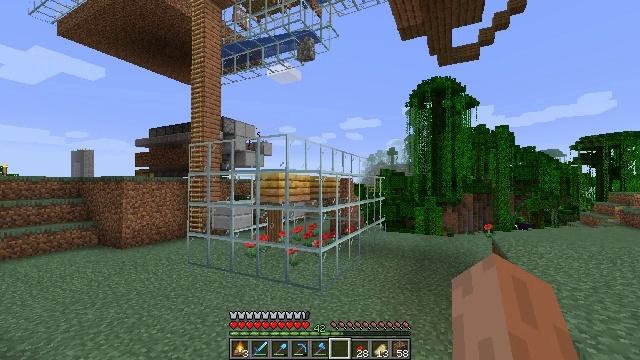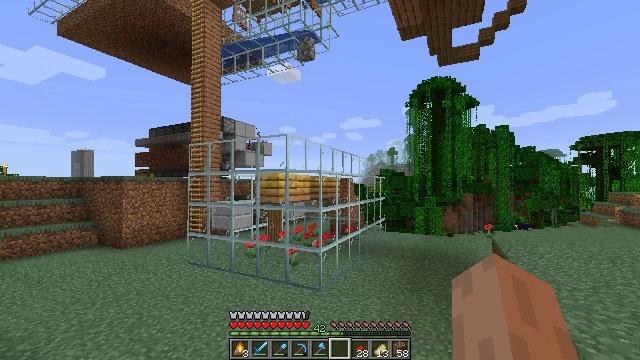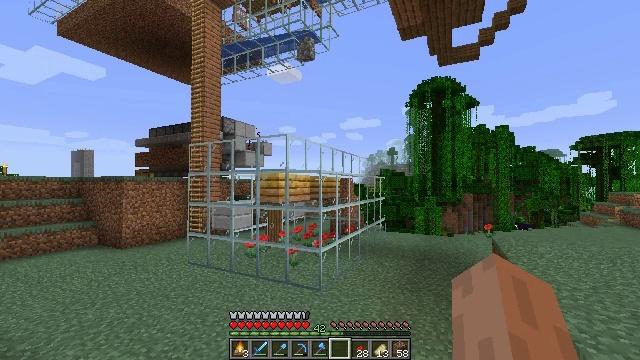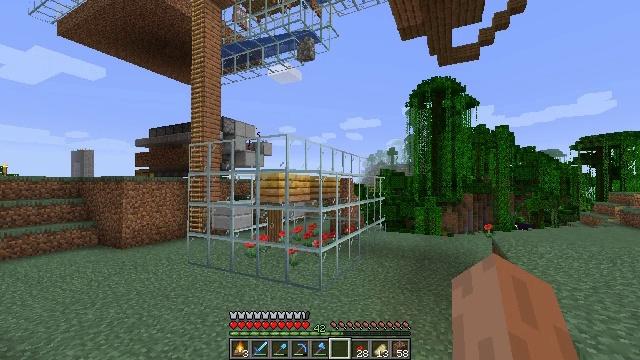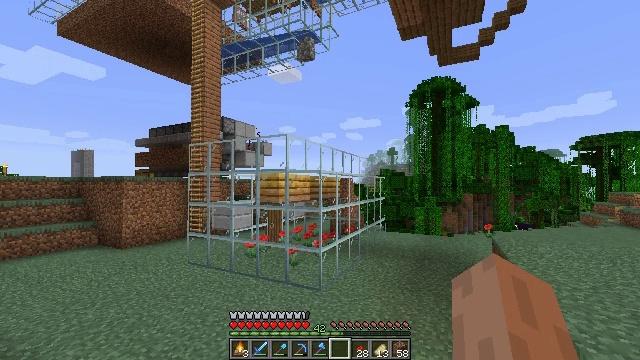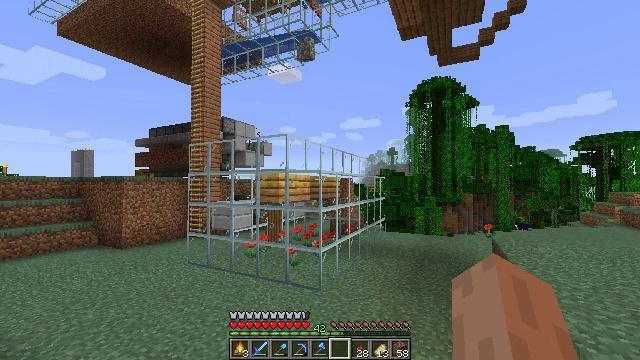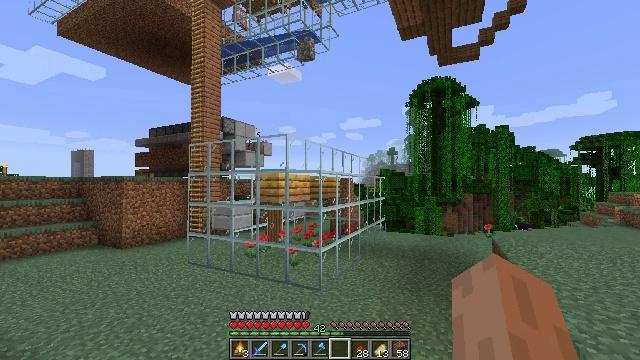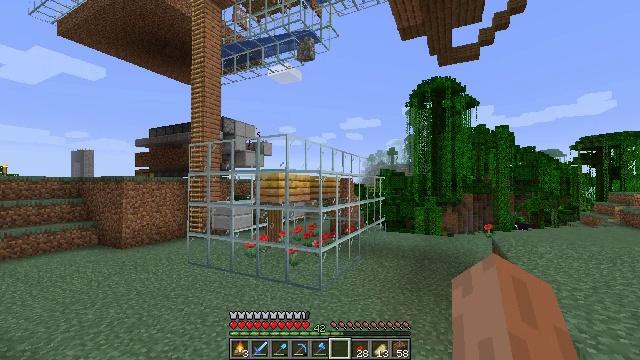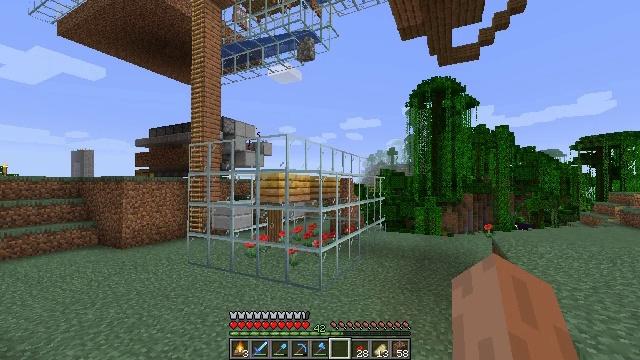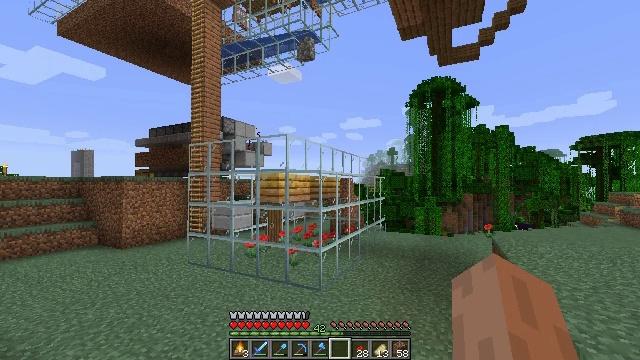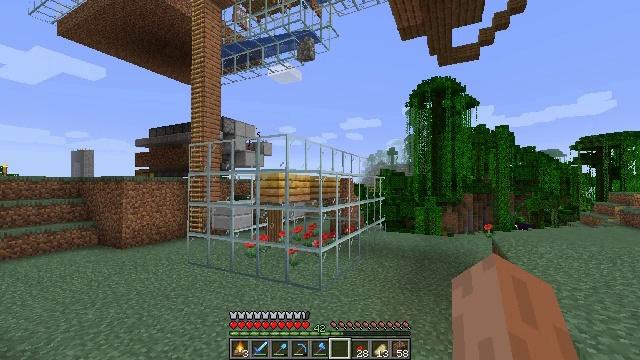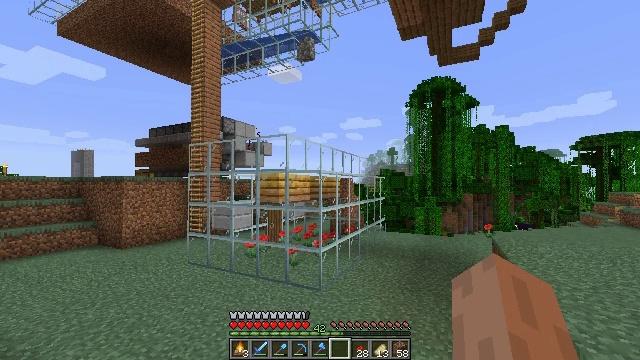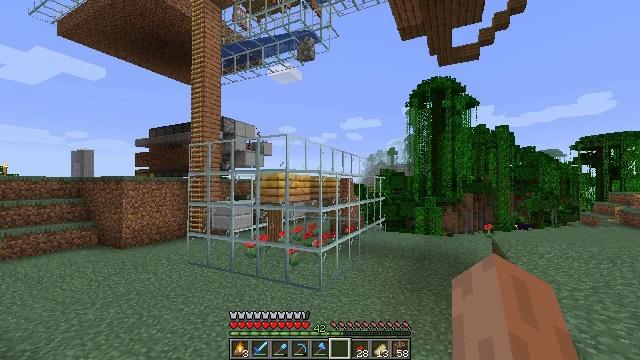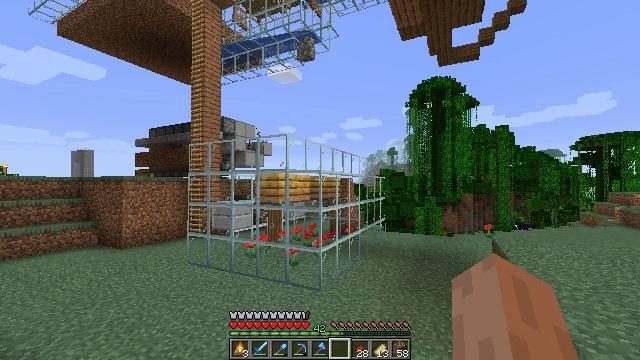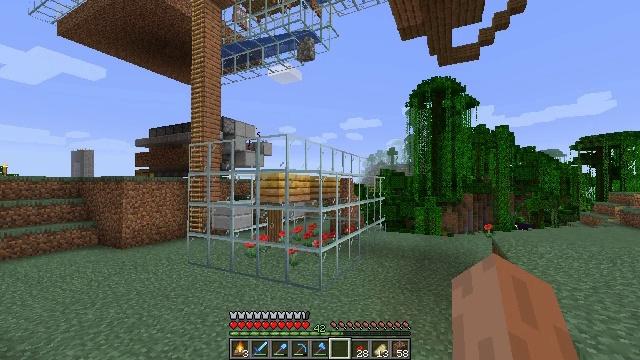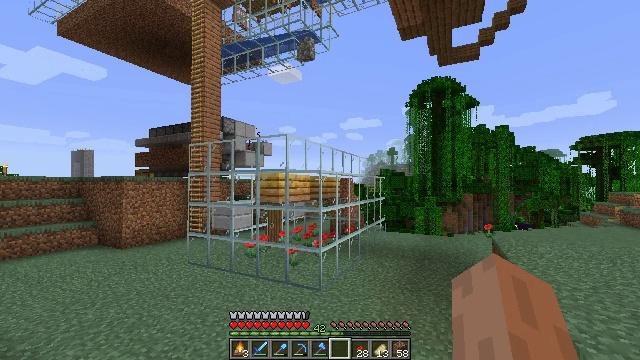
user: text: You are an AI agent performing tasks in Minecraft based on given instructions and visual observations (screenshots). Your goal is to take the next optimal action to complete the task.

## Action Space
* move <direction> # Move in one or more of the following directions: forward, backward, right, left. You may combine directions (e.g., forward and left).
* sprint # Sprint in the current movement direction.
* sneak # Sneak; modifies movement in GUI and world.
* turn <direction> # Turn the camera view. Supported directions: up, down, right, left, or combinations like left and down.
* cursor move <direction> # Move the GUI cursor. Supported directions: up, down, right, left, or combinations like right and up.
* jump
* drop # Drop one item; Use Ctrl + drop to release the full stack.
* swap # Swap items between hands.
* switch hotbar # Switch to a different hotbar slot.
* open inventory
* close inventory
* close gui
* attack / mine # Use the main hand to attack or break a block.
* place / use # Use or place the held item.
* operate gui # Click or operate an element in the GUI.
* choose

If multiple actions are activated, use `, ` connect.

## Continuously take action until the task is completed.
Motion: motion action
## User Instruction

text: Collect smooth stone slab pieces.
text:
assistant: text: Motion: no_op
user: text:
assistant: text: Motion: no_op
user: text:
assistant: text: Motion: no_op
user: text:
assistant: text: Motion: no_op
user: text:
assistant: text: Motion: no_op
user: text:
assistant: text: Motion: no_op
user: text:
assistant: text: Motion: no_op
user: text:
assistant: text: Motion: no_op
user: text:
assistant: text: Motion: no_op
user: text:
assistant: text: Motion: no_op
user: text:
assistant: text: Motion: no_op
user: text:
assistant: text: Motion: no_op
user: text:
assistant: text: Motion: no_op
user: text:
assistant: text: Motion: no_op
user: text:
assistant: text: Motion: no_op
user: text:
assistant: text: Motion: no_op
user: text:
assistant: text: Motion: no_op
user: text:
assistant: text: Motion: no_op
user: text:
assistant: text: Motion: no_op
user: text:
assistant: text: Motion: no_op
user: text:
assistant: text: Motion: no_op
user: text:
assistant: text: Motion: no_op
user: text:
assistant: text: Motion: no_op
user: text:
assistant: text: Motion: no_op
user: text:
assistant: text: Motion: no_op
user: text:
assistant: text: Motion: no_op
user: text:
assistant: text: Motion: no_op
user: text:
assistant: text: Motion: no_op
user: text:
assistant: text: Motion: no_op
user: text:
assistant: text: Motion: no_op